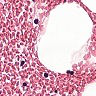
Metastatic tissue present: no